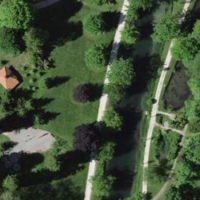
EUNIS habitat code: 53
Species observed at this site:
Fagus sylvatica